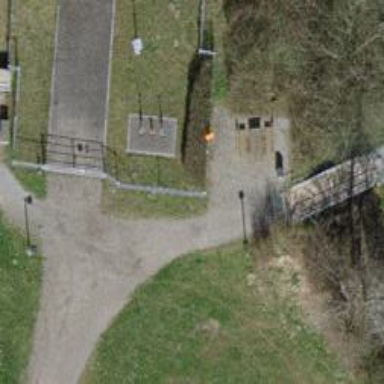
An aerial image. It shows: Aerial marker.